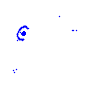
Particle: electron